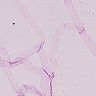
Metastatic tissue present: no